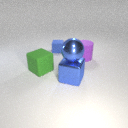
large purple rubber cylinder behind large green rubber cube